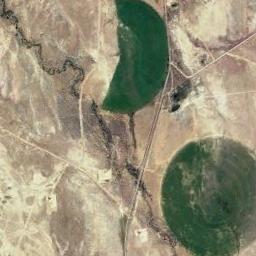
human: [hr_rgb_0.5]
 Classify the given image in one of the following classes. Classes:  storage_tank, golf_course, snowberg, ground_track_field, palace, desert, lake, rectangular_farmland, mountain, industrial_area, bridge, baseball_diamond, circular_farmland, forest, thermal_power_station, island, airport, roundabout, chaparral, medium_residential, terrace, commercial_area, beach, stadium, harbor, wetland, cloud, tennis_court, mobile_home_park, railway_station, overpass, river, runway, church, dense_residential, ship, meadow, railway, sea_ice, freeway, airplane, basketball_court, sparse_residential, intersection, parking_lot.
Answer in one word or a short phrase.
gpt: circular_farmland